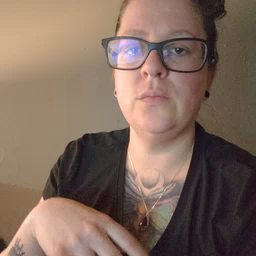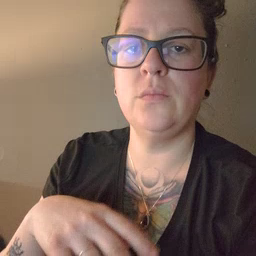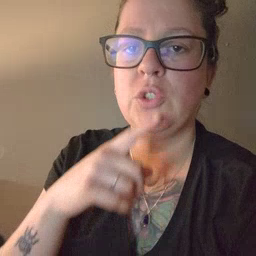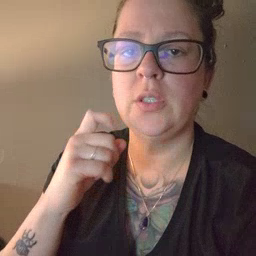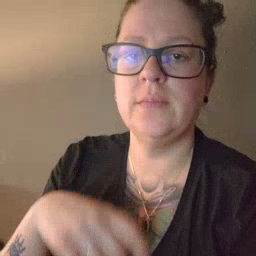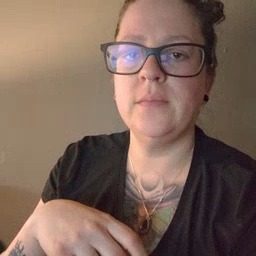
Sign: dry